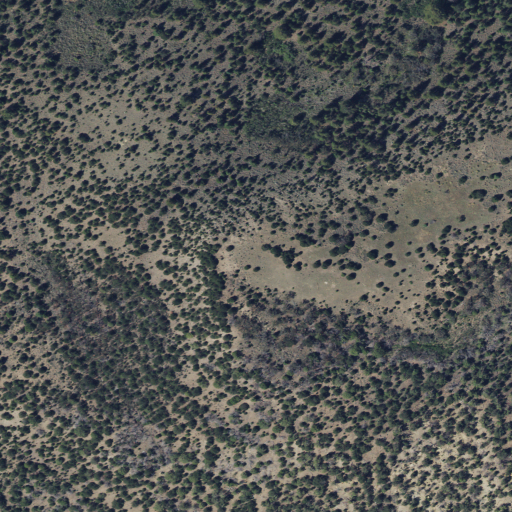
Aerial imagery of mountain in Utah named Alice Mount containing evergreen forest and shrub